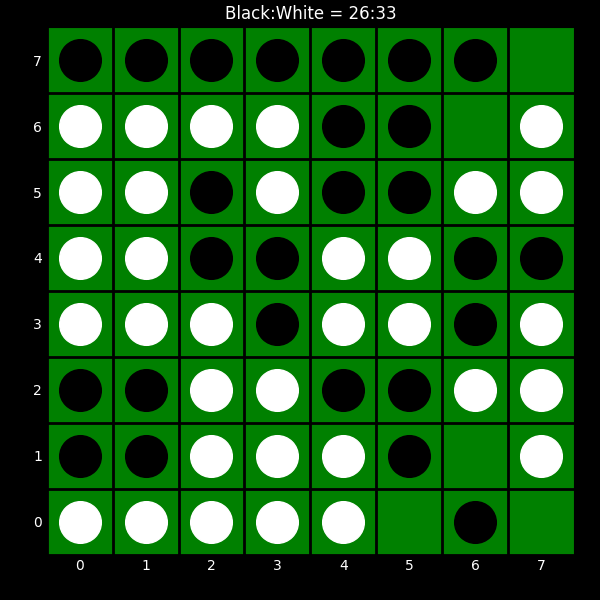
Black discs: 26
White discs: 33